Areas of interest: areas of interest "Suzhou Fengxu Media Development Co., Ltd."
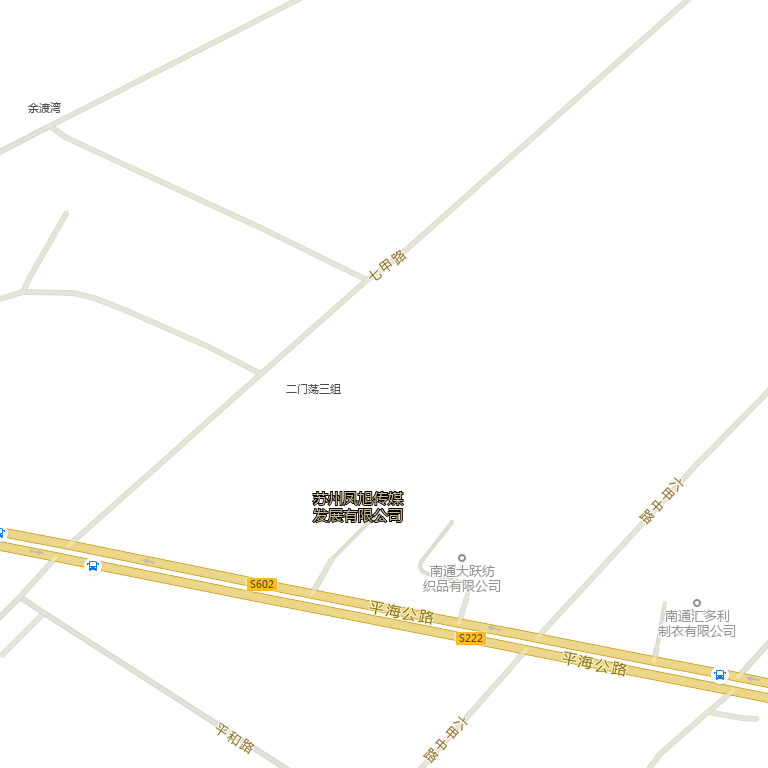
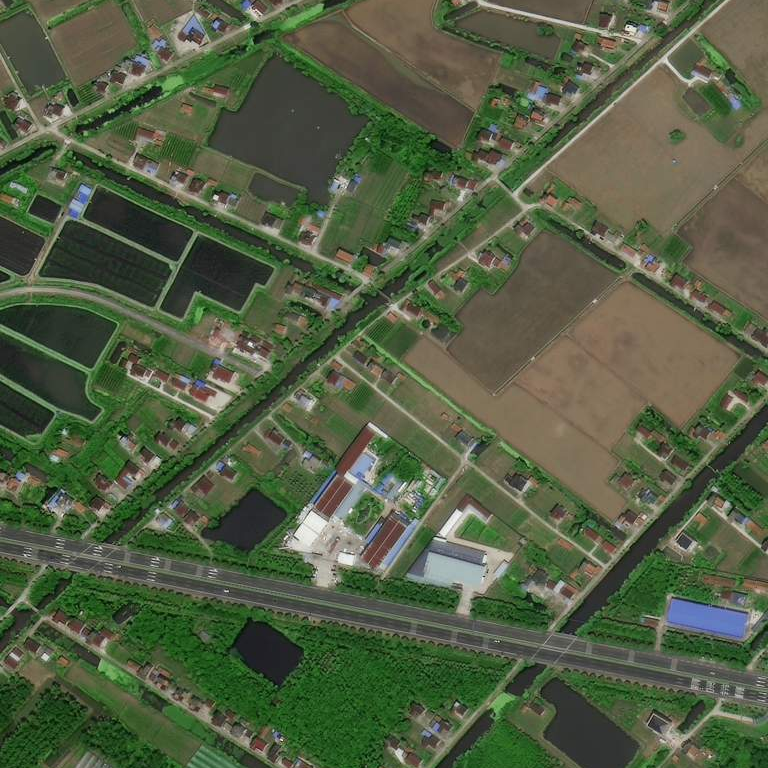